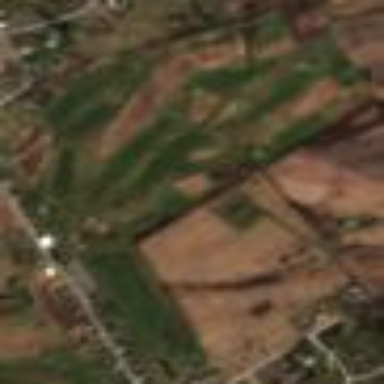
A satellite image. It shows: Golf course.